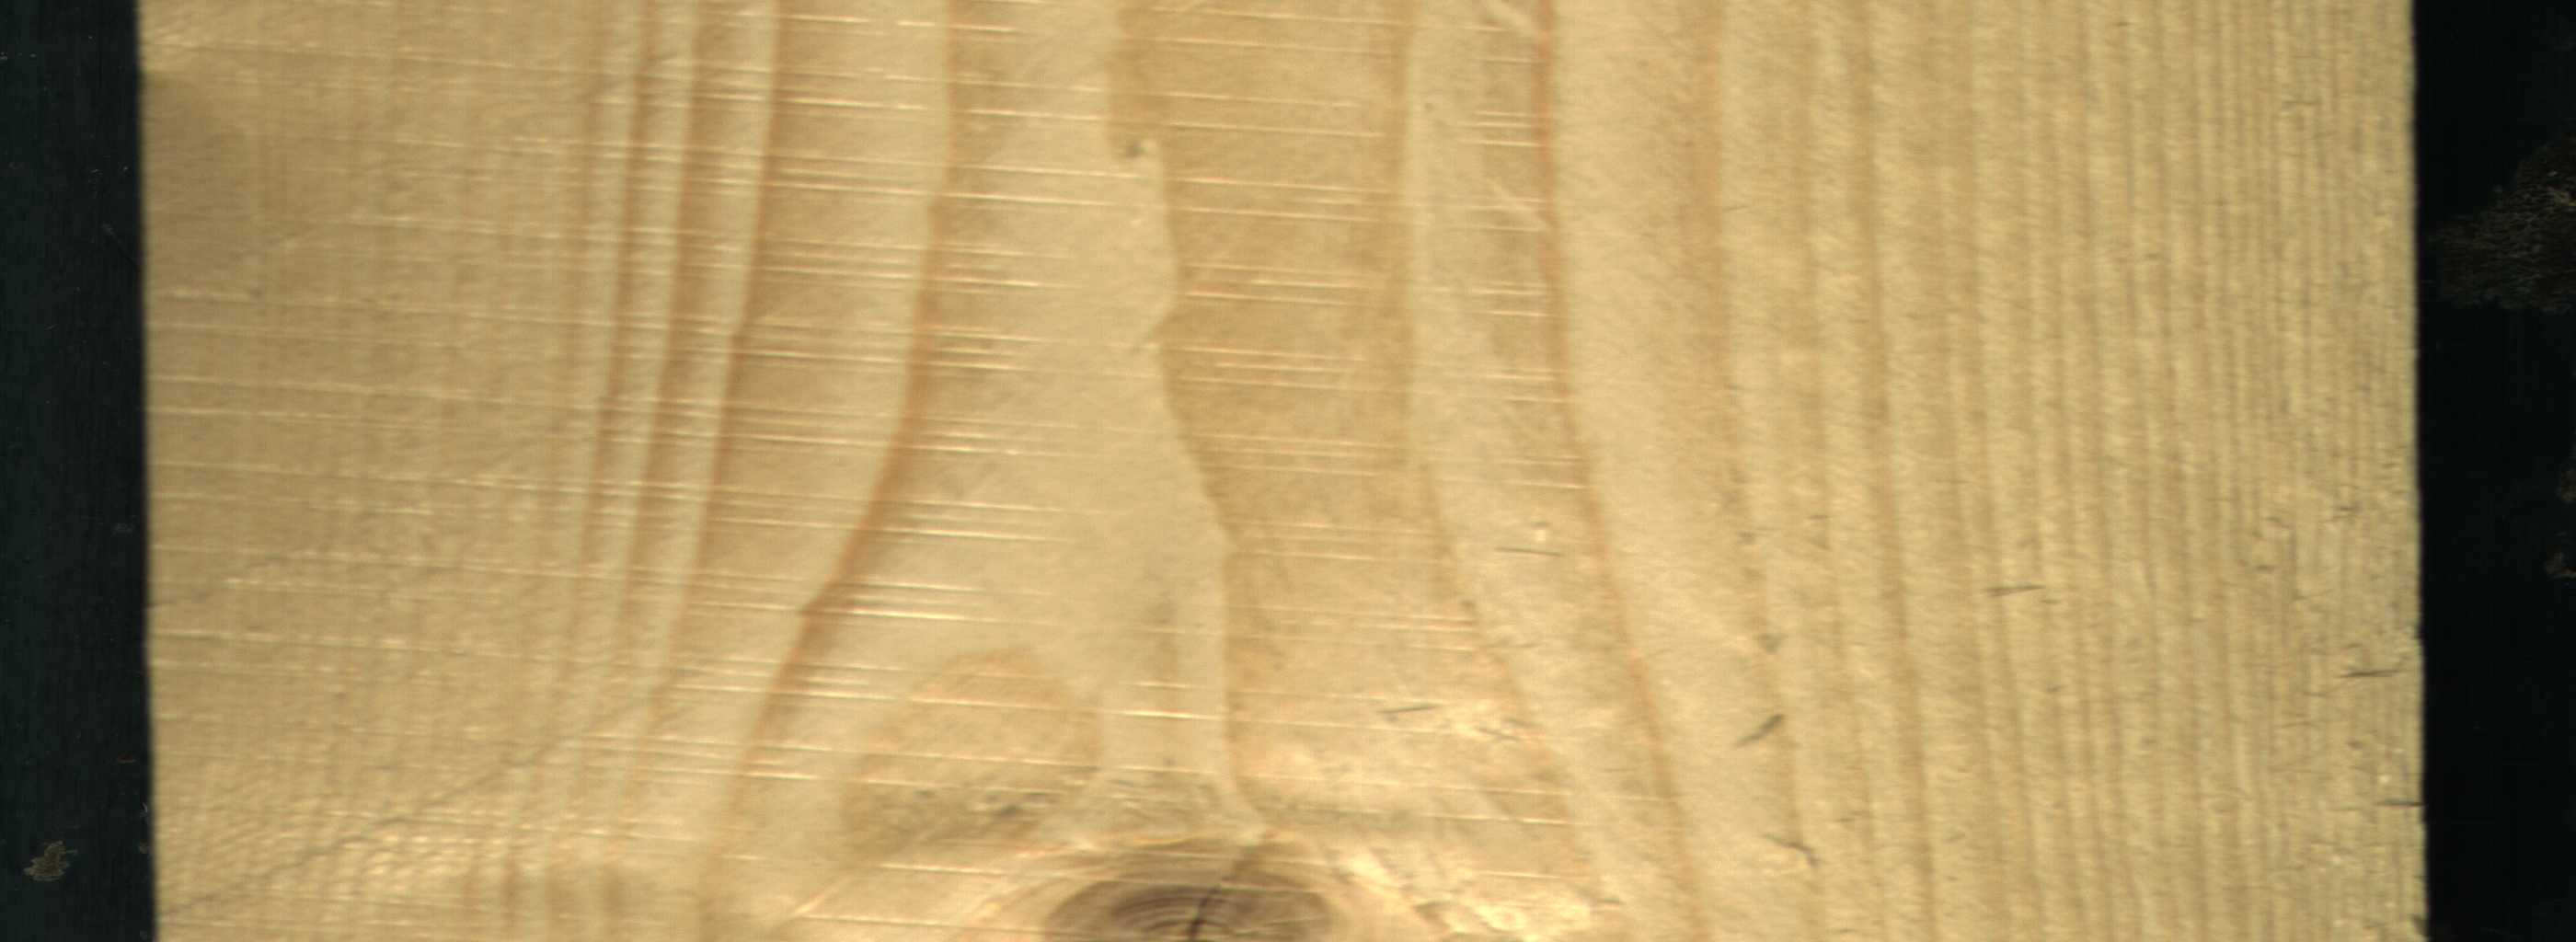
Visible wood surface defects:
knot_with_crack